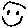
Label: smiley face